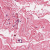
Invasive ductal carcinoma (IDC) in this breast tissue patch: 0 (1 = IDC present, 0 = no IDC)